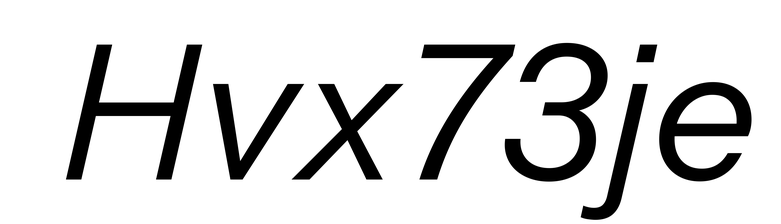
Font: InstrumentSans-Italic_Italic